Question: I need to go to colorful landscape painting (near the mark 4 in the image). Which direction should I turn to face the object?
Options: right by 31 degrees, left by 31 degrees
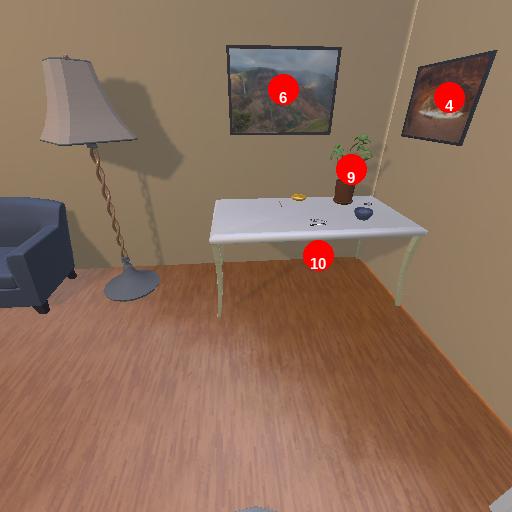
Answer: right by 31 degrees